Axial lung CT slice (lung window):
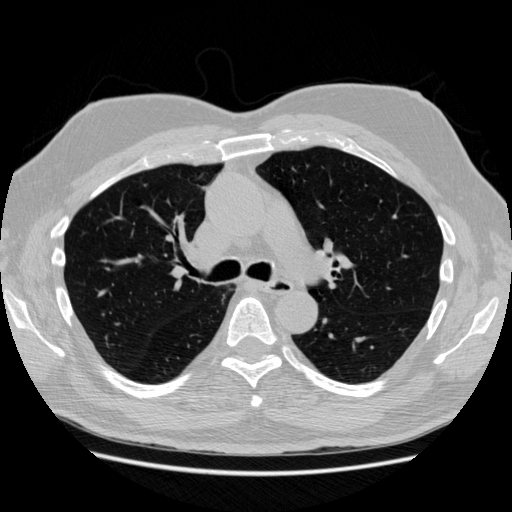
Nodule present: yes
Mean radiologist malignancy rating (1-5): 2.5